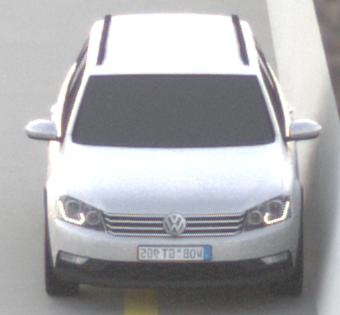
Make: VW
Model: Passat Alltrack 1.8 TSI
Detailed model: Passat (B7) Alltrack
Model produced from: 2012/03
Model produced until: 2013/06
Doors: 5
Color: white
Road condition: dry road
Daytime: sunrise or sunset
Contrast: low contrast